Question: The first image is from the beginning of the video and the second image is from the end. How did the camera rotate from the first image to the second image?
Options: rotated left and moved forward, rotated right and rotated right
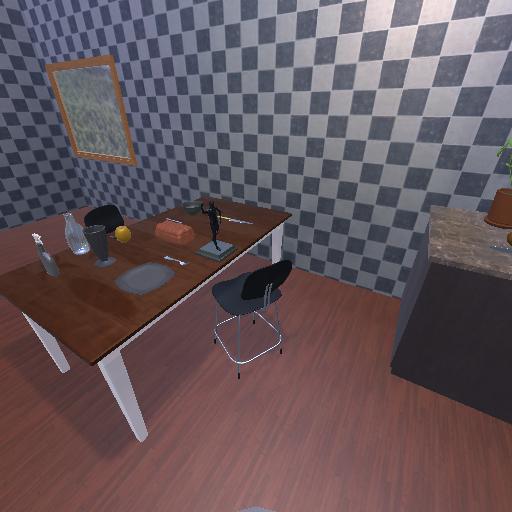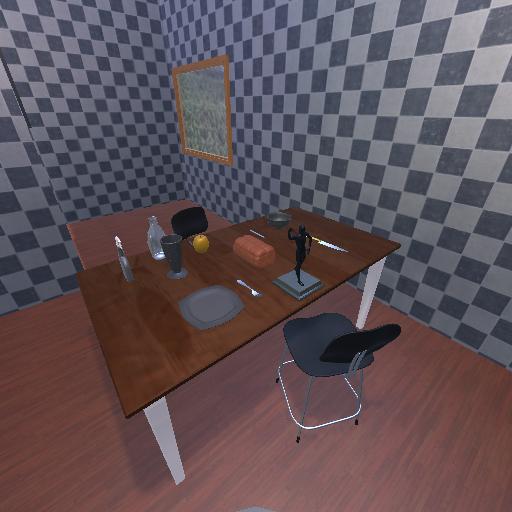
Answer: rotated left and moved forward